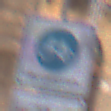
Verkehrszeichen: BeginnFahrradstrasse
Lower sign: MehrspurigeFahrzeugeFrei2
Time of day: SunriseSunset
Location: Outdoor (Urban)
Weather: PartlyCloudy
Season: NotSpecified
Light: Natural